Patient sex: M
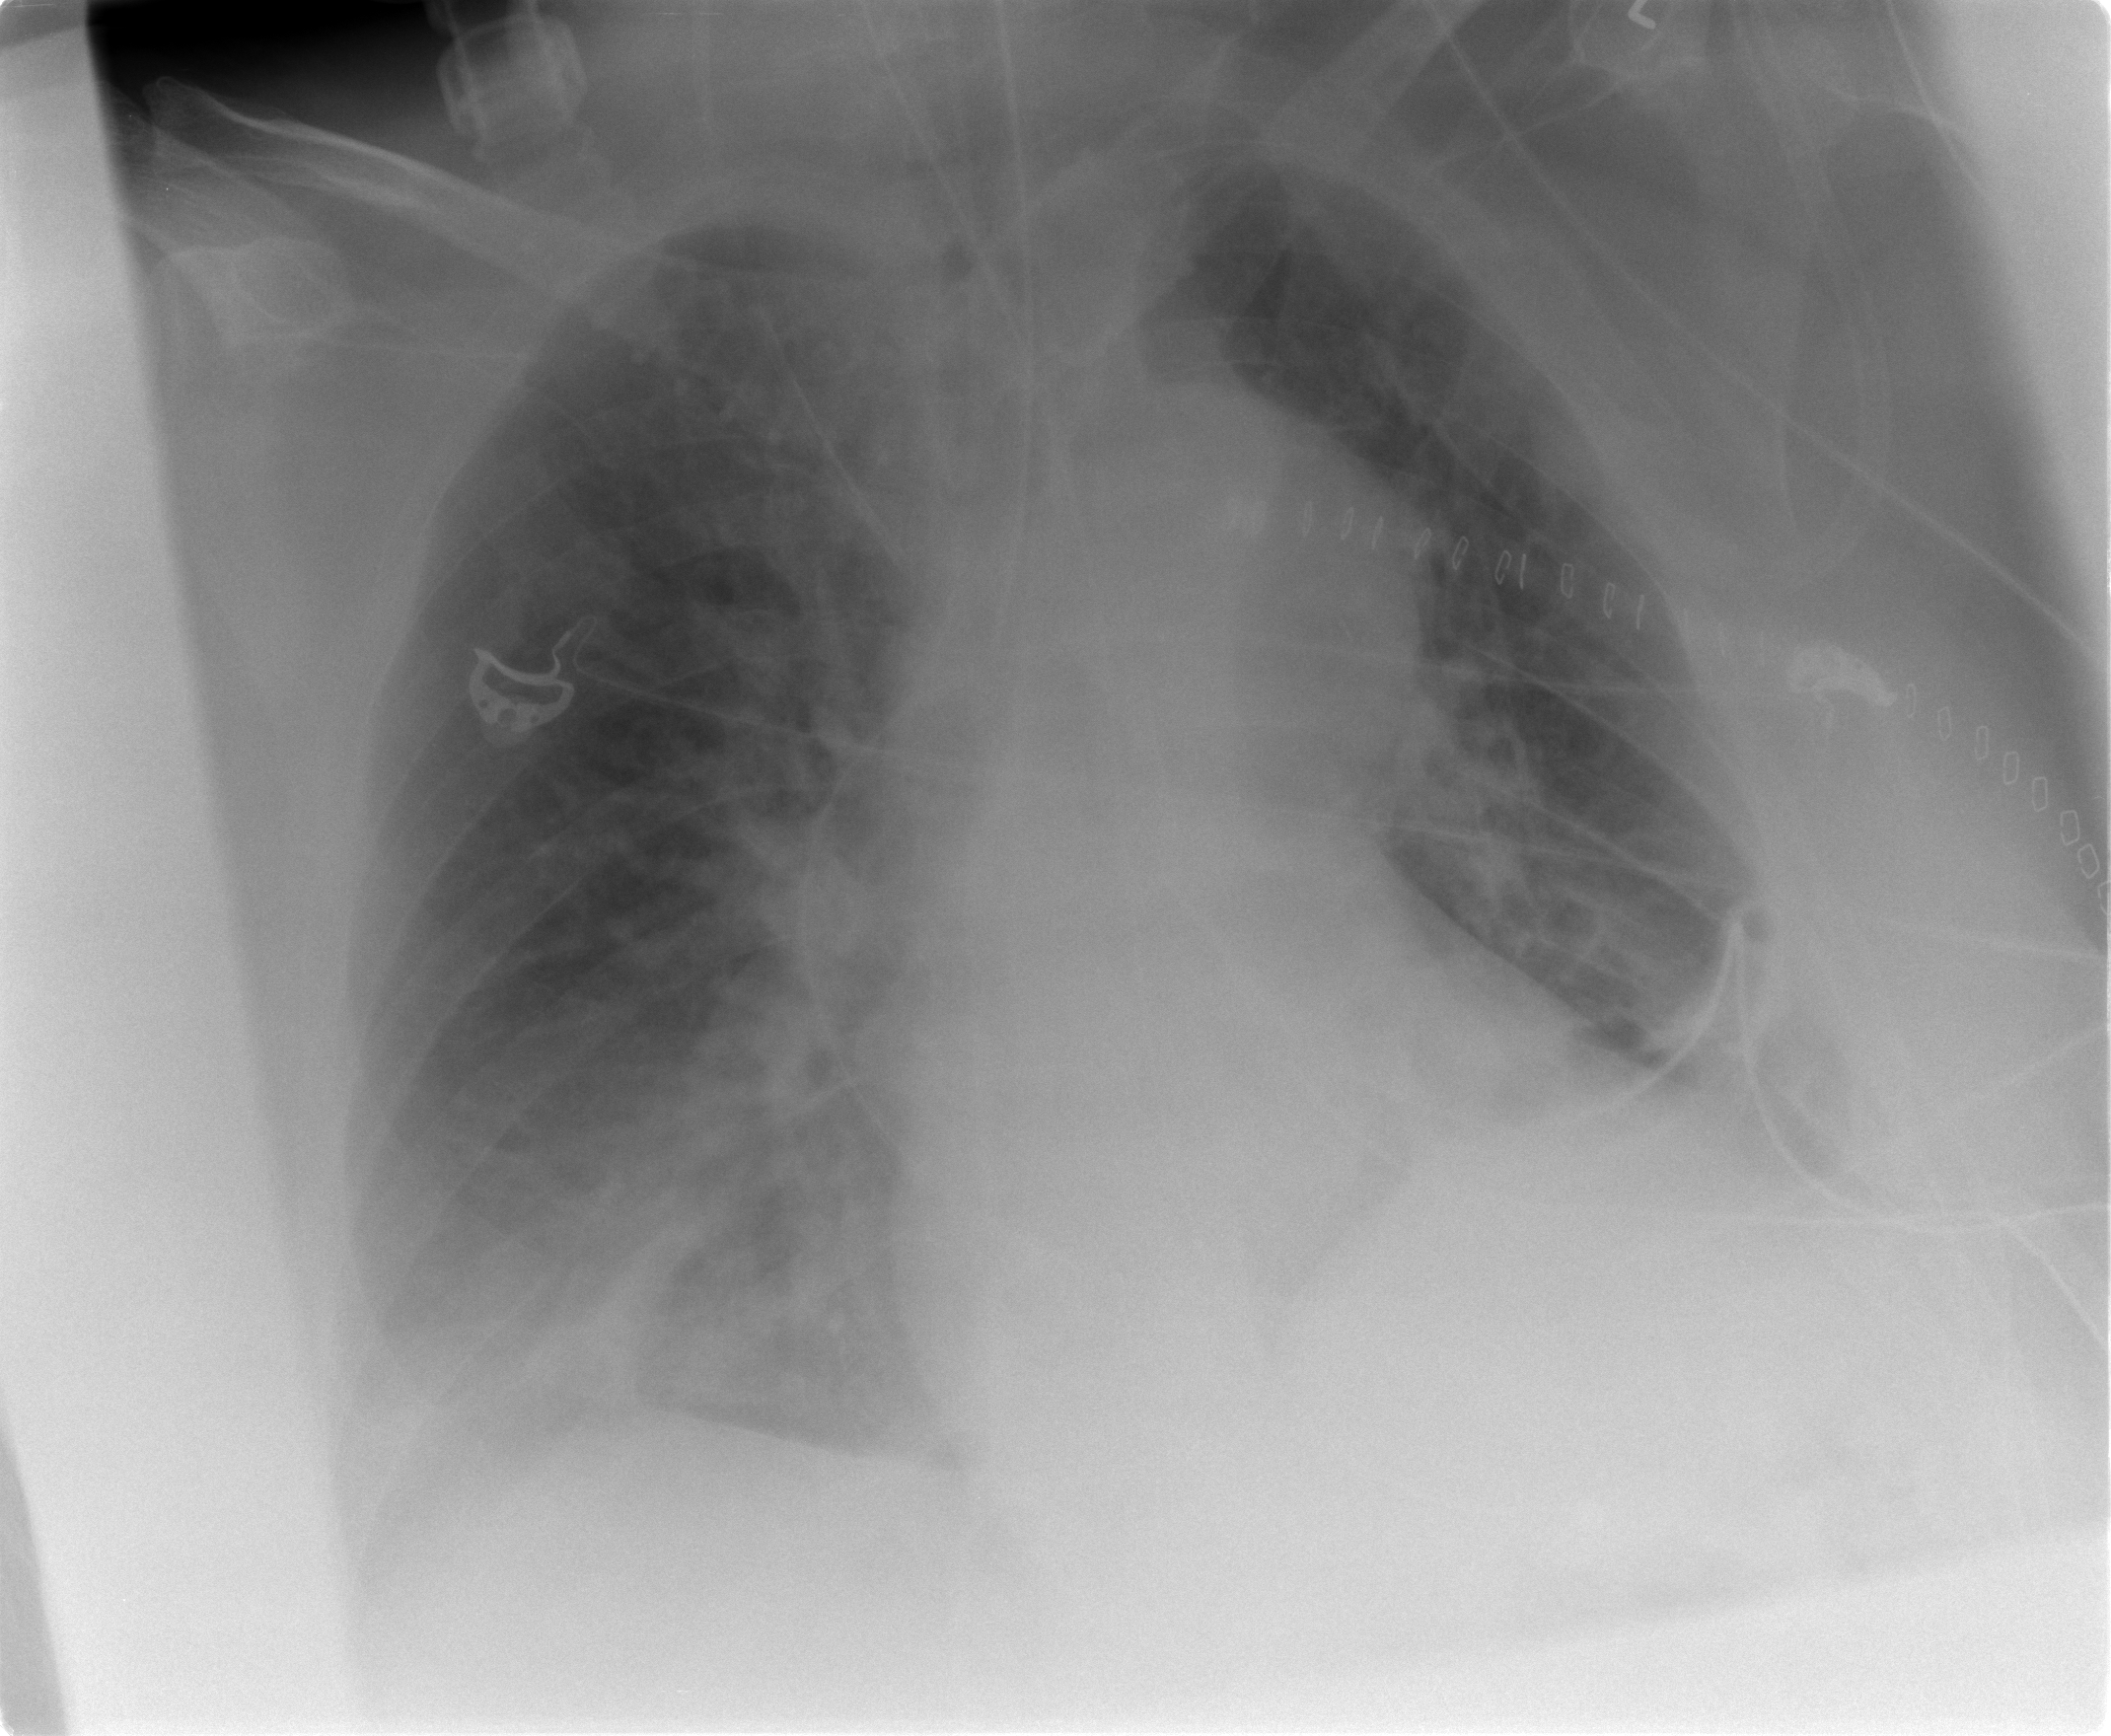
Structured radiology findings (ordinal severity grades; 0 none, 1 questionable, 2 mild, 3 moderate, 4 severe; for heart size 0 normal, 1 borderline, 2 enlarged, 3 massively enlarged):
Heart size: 0
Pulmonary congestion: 2
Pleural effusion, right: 0
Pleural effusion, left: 0
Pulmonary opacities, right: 1
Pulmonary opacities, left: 1
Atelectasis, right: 3
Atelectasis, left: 0